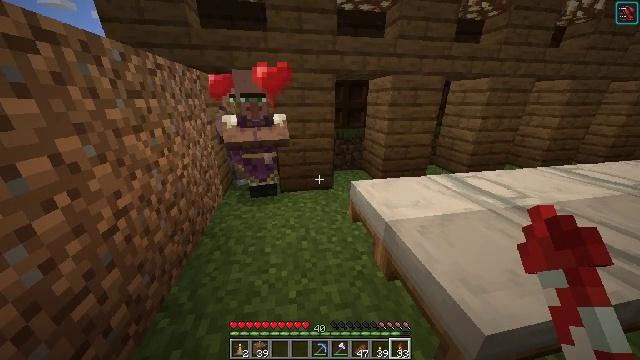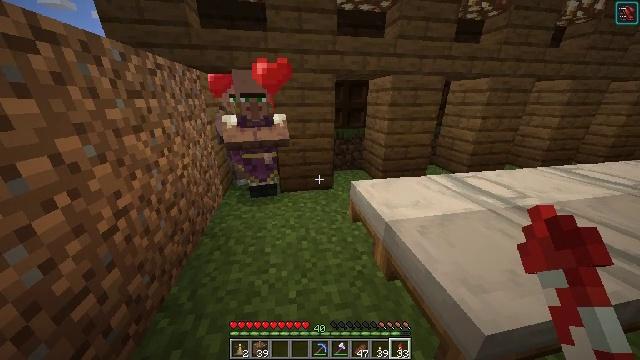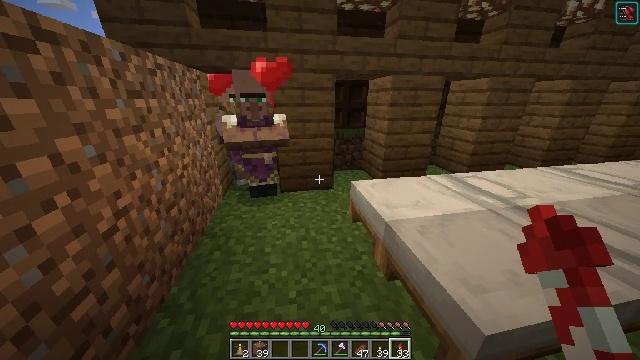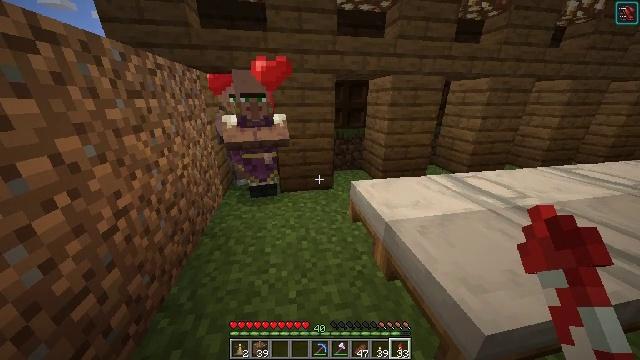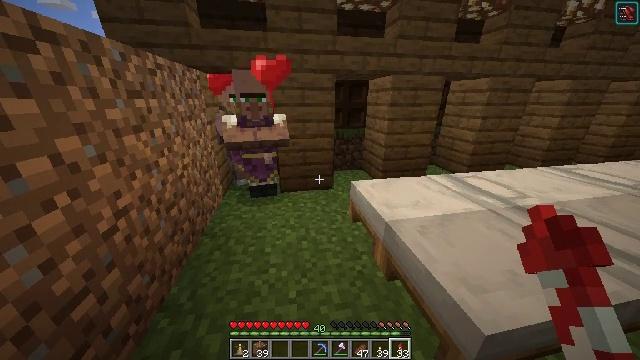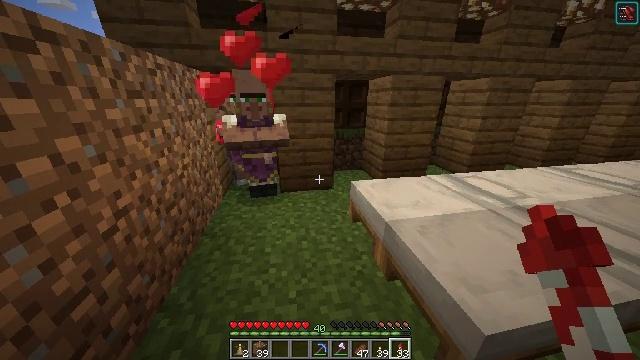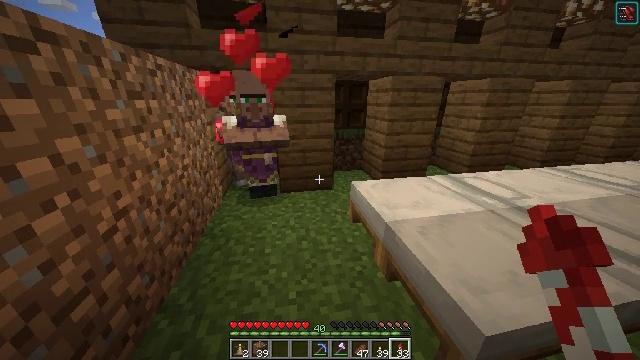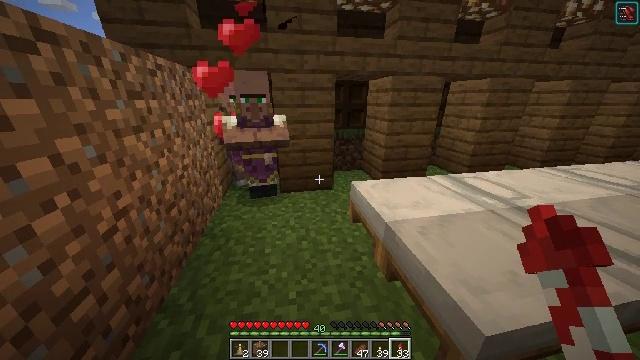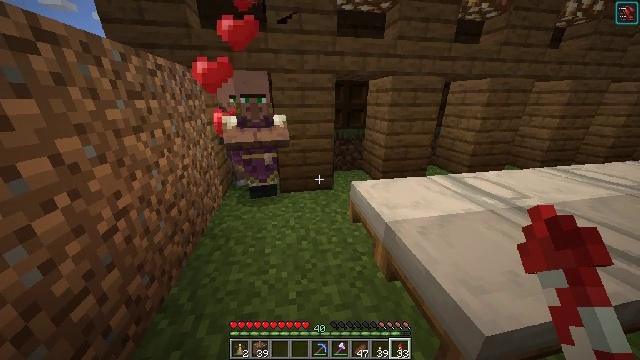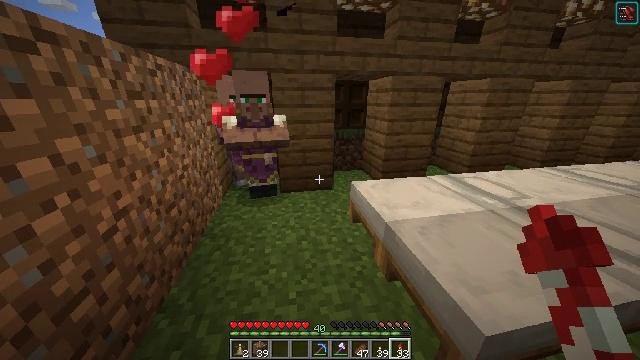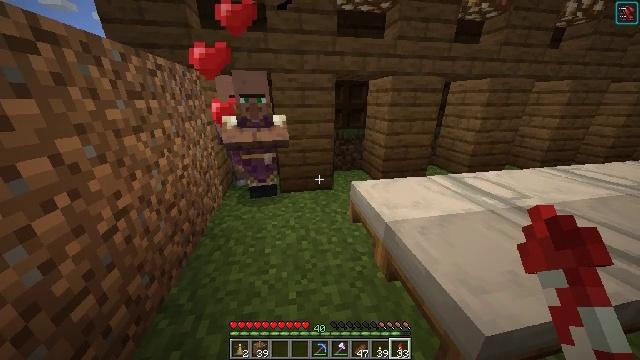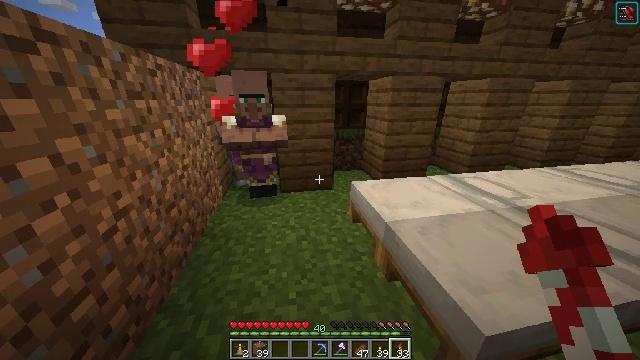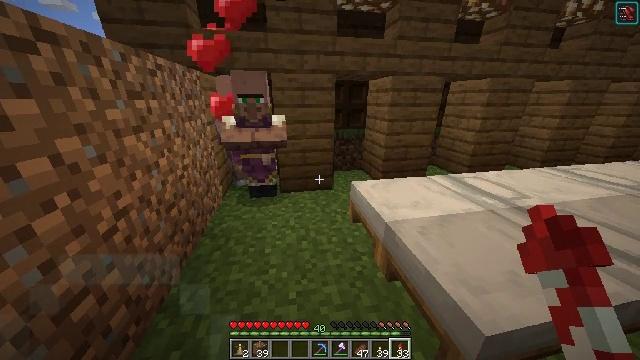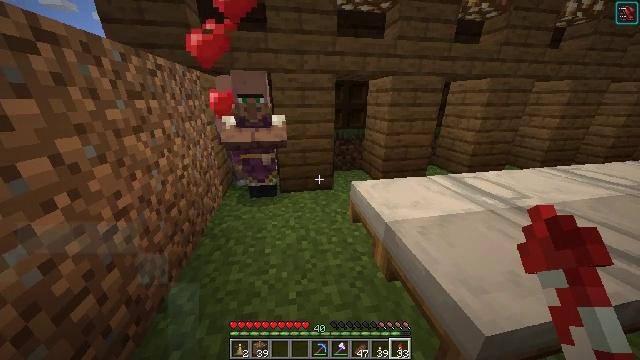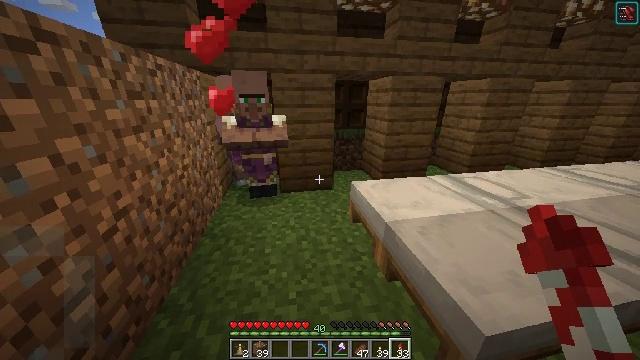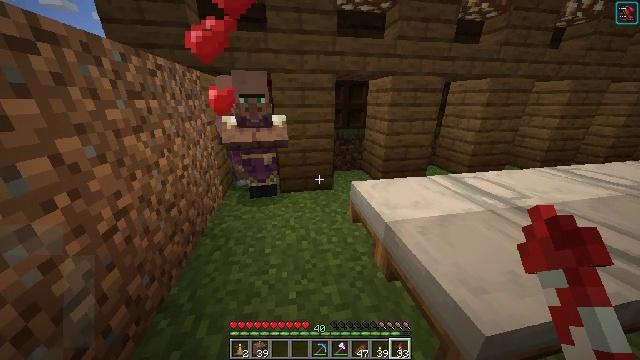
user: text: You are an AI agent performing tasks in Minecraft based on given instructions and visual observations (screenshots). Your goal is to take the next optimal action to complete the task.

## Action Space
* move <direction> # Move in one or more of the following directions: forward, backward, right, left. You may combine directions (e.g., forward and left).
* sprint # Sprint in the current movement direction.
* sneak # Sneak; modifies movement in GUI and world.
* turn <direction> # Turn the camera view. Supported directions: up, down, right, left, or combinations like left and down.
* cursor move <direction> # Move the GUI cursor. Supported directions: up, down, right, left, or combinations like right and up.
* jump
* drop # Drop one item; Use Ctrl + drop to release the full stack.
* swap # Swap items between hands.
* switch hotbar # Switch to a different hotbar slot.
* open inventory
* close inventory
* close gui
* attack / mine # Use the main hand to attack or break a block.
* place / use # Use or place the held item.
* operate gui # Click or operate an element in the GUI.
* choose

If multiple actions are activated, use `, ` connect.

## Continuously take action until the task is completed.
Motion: motion action
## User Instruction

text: Recover the brewing stand by mining it.
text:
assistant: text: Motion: no_op
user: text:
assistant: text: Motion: no_op
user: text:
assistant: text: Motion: no_op
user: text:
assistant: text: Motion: no_op
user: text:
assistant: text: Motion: no_op
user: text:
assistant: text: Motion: no_op
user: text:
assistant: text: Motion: no_op
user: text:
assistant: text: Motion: no_op
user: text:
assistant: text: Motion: no_op
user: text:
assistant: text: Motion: no_op
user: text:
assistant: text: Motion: no_op
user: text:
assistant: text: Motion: no_op
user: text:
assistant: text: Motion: no_op
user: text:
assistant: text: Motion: no_op
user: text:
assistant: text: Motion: no_op
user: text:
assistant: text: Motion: no_op
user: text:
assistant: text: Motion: no_op
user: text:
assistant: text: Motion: no_op
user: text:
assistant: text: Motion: no_op
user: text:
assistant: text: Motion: no_op
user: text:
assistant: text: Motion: no_op
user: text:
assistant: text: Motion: no_op
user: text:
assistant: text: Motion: no_op
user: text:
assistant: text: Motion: no_op
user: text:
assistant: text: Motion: no_op
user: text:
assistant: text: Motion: no_op
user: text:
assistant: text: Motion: no_op
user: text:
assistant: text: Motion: no_op
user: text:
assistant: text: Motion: no_op
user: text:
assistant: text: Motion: no_op